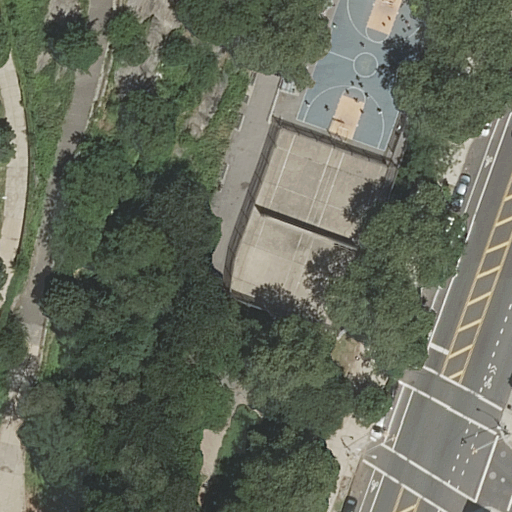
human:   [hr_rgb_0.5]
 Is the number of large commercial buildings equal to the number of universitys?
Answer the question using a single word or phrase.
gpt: no

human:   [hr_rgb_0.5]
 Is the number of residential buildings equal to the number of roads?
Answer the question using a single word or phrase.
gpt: no

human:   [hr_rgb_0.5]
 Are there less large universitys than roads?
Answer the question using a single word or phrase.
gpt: yes

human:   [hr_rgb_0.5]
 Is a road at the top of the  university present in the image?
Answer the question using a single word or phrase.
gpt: no

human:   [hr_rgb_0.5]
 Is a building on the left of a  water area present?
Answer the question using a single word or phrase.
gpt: no

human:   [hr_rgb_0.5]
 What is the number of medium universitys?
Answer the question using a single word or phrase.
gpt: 0

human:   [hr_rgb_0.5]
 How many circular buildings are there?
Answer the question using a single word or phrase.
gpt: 0

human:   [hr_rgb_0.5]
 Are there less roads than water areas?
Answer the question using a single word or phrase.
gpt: no

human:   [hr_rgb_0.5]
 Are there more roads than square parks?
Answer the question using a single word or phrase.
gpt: yes

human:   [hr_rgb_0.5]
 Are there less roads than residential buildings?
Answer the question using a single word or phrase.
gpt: no

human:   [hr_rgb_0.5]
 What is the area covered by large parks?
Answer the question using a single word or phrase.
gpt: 4557m2

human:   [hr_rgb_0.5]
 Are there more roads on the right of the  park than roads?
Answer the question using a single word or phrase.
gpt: no

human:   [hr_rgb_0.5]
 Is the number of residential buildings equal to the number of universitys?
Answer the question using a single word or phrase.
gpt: no

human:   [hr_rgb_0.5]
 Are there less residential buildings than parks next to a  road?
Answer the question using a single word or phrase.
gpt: yes

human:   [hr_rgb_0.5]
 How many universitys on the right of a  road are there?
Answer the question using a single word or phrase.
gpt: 0

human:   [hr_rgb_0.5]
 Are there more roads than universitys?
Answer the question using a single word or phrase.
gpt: yes

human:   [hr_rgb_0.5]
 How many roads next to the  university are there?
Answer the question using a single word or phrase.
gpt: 7

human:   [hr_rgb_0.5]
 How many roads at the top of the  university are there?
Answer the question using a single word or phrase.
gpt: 0

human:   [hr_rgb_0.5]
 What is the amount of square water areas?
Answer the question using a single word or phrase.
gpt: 0

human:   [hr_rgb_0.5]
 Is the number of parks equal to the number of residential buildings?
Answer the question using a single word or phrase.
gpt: no

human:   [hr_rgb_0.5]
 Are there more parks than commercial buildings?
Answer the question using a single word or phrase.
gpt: yes

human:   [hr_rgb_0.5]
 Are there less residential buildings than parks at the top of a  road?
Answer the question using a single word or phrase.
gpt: no

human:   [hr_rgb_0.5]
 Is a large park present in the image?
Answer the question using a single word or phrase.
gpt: yes

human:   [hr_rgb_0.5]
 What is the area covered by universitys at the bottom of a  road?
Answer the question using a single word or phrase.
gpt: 0m2

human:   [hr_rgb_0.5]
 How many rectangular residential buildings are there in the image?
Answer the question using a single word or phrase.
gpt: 0

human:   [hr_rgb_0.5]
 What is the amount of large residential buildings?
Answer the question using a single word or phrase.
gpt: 0

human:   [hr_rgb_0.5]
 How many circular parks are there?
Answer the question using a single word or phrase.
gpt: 0

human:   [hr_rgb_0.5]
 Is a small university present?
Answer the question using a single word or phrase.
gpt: yes

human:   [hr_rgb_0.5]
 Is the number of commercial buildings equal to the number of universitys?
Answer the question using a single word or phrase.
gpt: no

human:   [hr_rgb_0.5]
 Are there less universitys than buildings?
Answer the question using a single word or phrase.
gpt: no

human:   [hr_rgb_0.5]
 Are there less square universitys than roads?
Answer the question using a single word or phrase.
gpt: yes

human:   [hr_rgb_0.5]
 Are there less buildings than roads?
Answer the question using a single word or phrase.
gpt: yes

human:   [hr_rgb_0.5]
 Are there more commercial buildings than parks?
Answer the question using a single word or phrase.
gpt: no

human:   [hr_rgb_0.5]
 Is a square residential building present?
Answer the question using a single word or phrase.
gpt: no

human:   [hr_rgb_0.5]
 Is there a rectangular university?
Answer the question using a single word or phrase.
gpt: yes

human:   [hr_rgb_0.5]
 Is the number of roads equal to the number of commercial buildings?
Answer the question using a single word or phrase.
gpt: no